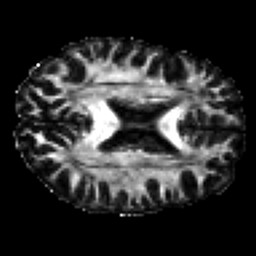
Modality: FA
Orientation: axial
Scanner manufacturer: siemens
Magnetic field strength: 3 T
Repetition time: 7.8 s
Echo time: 0.09 s